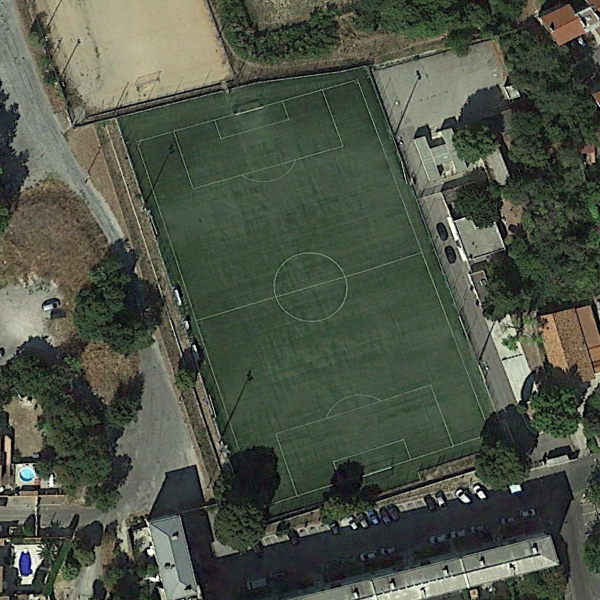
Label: Playground